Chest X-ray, PA view. Patient: 33 years old, sex M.
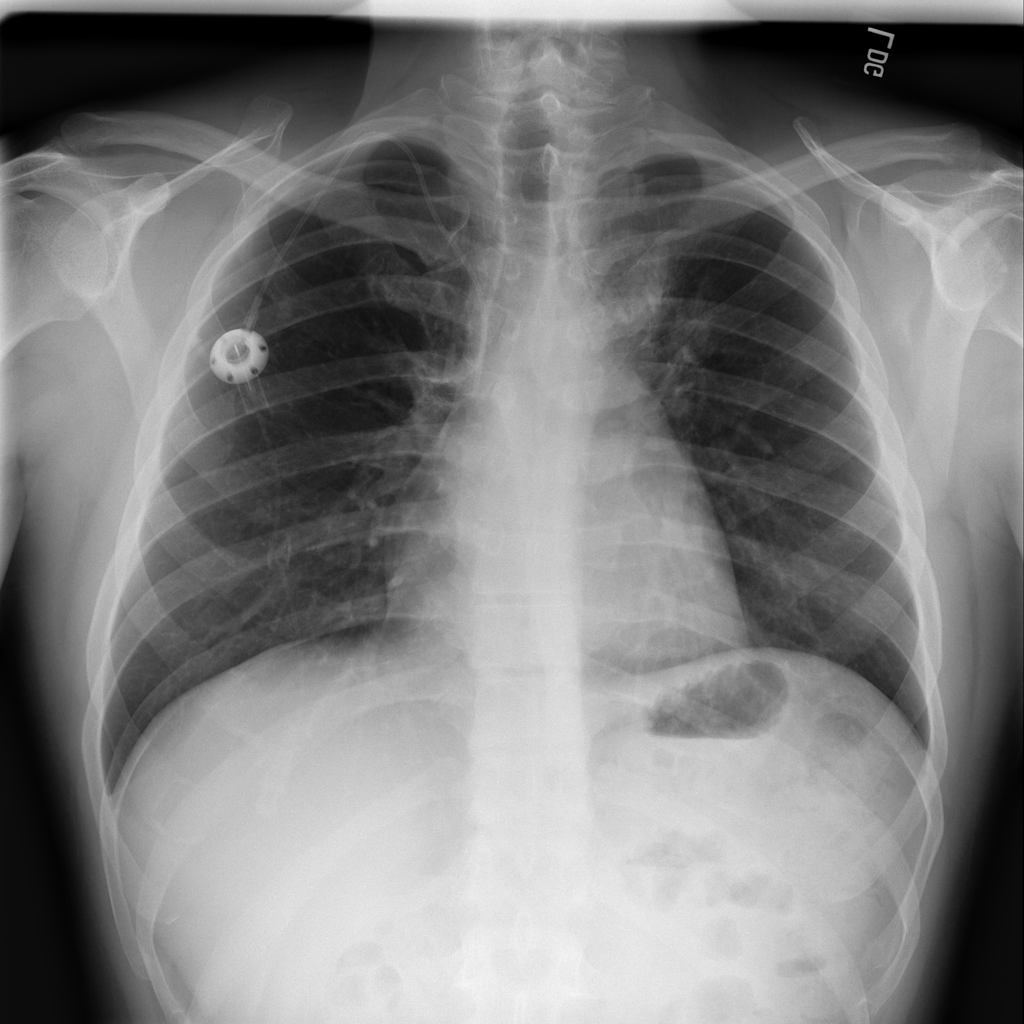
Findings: Infiltration